Question: I'm about to pull my hair out working on this program. I'm close! I think....I just have a stack overflow error to work around. Here is the code:
'''
using namespace std;
struct runner{
public:
int position;
string time;
int age;
string sex;
string gender;
string firstName;
string lastName;
string city;
string state;
runner(){
runner r1;
string dataChunk;
int ageTotal = 0;
double ageAverage = 0.0;
int ageCount = 0;
int femaleAlabama = 0;
int femaleOverForty = 0;
int femaleHuntsville = 0;
int femaleCount = 0;
double femaleAgeAverage = 0.0;
ifstream inFile("C:\Users\Anthony\Desktop\cmarathon.csv");
getline(inFile, dataChunk, ',');
r1.position = atoi(dataChunk.c_str());
getline(inFile, dataChunk, ',');
r1.time = dataChunk;
getline(inFile, dataChunk, ',');
r1.age = atoi(dataChunk.c_str());
ageTotal = +age;
ageCount = +1;
getline(inFile, dataChunk, ',');
r1.sex = dataChunk;
if(sex == "f" || "F")
femaleCount++;
femaleAgeAverage++;
getline(inFile, dataChunk, ',');
r1.gender = dataChunk;
getline(inFile, dataChunk, ',');
r1.firstName = dataChunk;
getline(inFile, dataChunk, ',');
r1.lastName = dataChunk;
getline(inFile, dataChunk, ',');
r1.city = dataChunk;
getline(inFile, dataChunk, ',');
r1.state = dataChunk;
if(sex == "f" || "F" && age > 40)
femaleOverForty++;
if(sex == "f" || "F" && city == "Huntsville")
femaleHuntsville++;
if(sex == "f" || "F" && state == "Al" || "AL")
femaleAlabama++;
cout<<r1.position<<" "<<r1.time<<" "<<r1.age<<" "<<r1.sex<<" "
<<r1.gender<<" "<<r1.firstName<<" "<<r1.lastName<<" "<<r1.city
<<" "<<r1.state<<endl;}
};
int main(){
int i;
for(i = 1; i <1343; i++){
runner();
}
system("PAUSE");
return 0;
}
'''
The goal here is to loop through a .csv sheet and pull the data into a structure. Then I can use that data to calculate various things like average age of females etc etc. Any suggestions?
EDIT:
Here is a snippet of the error code I receive when I try to run the program

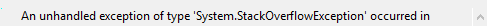
Answer: Don't create 'runner r1;' inside constructor it would lead to infinite recursion.
You can make r1 as static or a reference to already existing object. 'runner &r1 = *this;' for example.